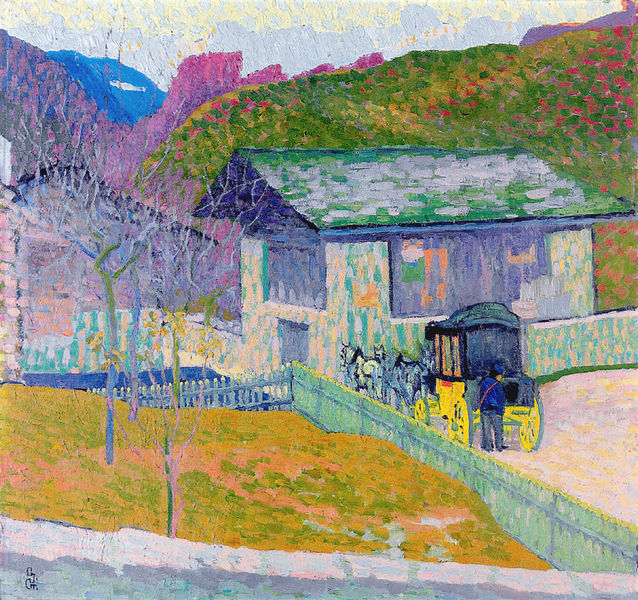
Titel: La Posta, Die Post
Künstler: Giovanni Giacometti
Standort: Bern
Institution: Sammlung E.W.K.
Schlagwörter: blue, crowd, hat, men, red, white, black, chaise, country, green, painting, windows, yellow, pink, cloud, horses, man, rock, sky, tree, building, hill, hills, house, landscape, mountain, mountains, nature, orange, water, roof, street, trees, village, child, uniform, autumn, forest, grass, river, garden, road, villa, color, hillside, impressionism, purple, animals, fall, dead, scene, bright, fence, baum, haus, human, mann, trunk, cart, buildings, gate, lawn, watercolor, watercolour, art, colorful, colors, colourful, pointillism, pastel, carriage, farm, horse, pond, wagon, bare, branches, impressionist, colour, farben, paint, simple, fenster, wheel, impression, barn, coach, painted, points, car, wheels, zaun, kutsche, pferde, wiese, post impressionism, strange, post, buggy, herbst, berge, fauvism, yard, farmhouse, driver, simplistic, striche, carrage, bloe, on, parking, wrong, braques, colorfull, farn, pinselstriche, kutsce, carrige, auturmn, postman, footman, cryons, dry trees